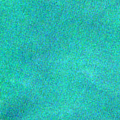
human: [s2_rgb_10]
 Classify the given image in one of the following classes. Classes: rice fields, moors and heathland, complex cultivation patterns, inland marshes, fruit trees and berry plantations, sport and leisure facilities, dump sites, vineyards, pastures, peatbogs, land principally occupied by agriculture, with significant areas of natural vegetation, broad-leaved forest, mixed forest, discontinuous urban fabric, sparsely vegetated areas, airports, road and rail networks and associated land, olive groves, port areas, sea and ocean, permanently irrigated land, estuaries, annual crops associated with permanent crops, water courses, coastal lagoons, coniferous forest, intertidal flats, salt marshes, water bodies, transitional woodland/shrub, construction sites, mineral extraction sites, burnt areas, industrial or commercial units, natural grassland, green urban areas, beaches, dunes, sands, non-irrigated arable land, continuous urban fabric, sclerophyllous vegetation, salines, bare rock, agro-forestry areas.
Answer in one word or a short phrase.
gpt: sea and ocean